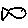
Label: fish